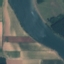
Label: River